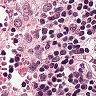
Metastatic tissue present: no